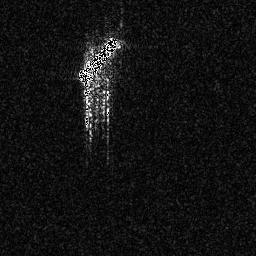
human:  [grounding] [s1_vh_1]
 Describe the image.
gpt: In the satellite image, there is  <ref>1 large ship </ref> <box>[[30, 13, 47, 33, 0]]</box> located at top.